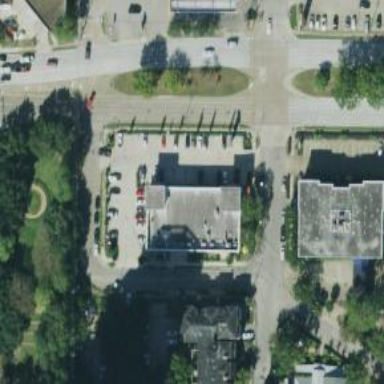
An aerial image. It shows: Parking space.